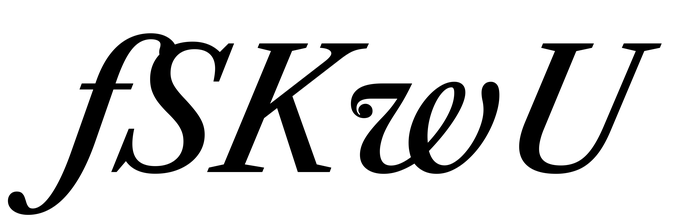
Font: LibreCaslonText-Italic_Medium_Italic